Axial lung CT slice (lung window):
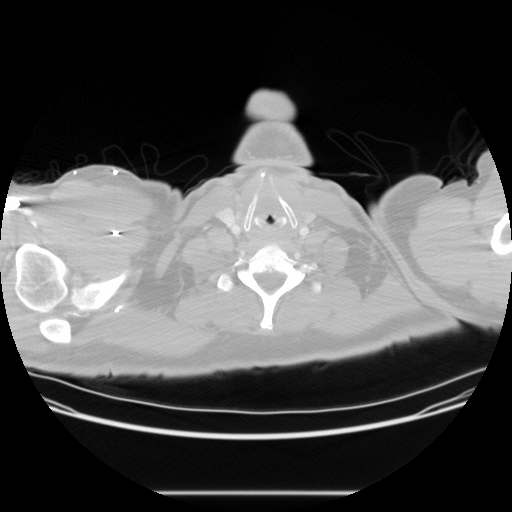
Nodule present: no